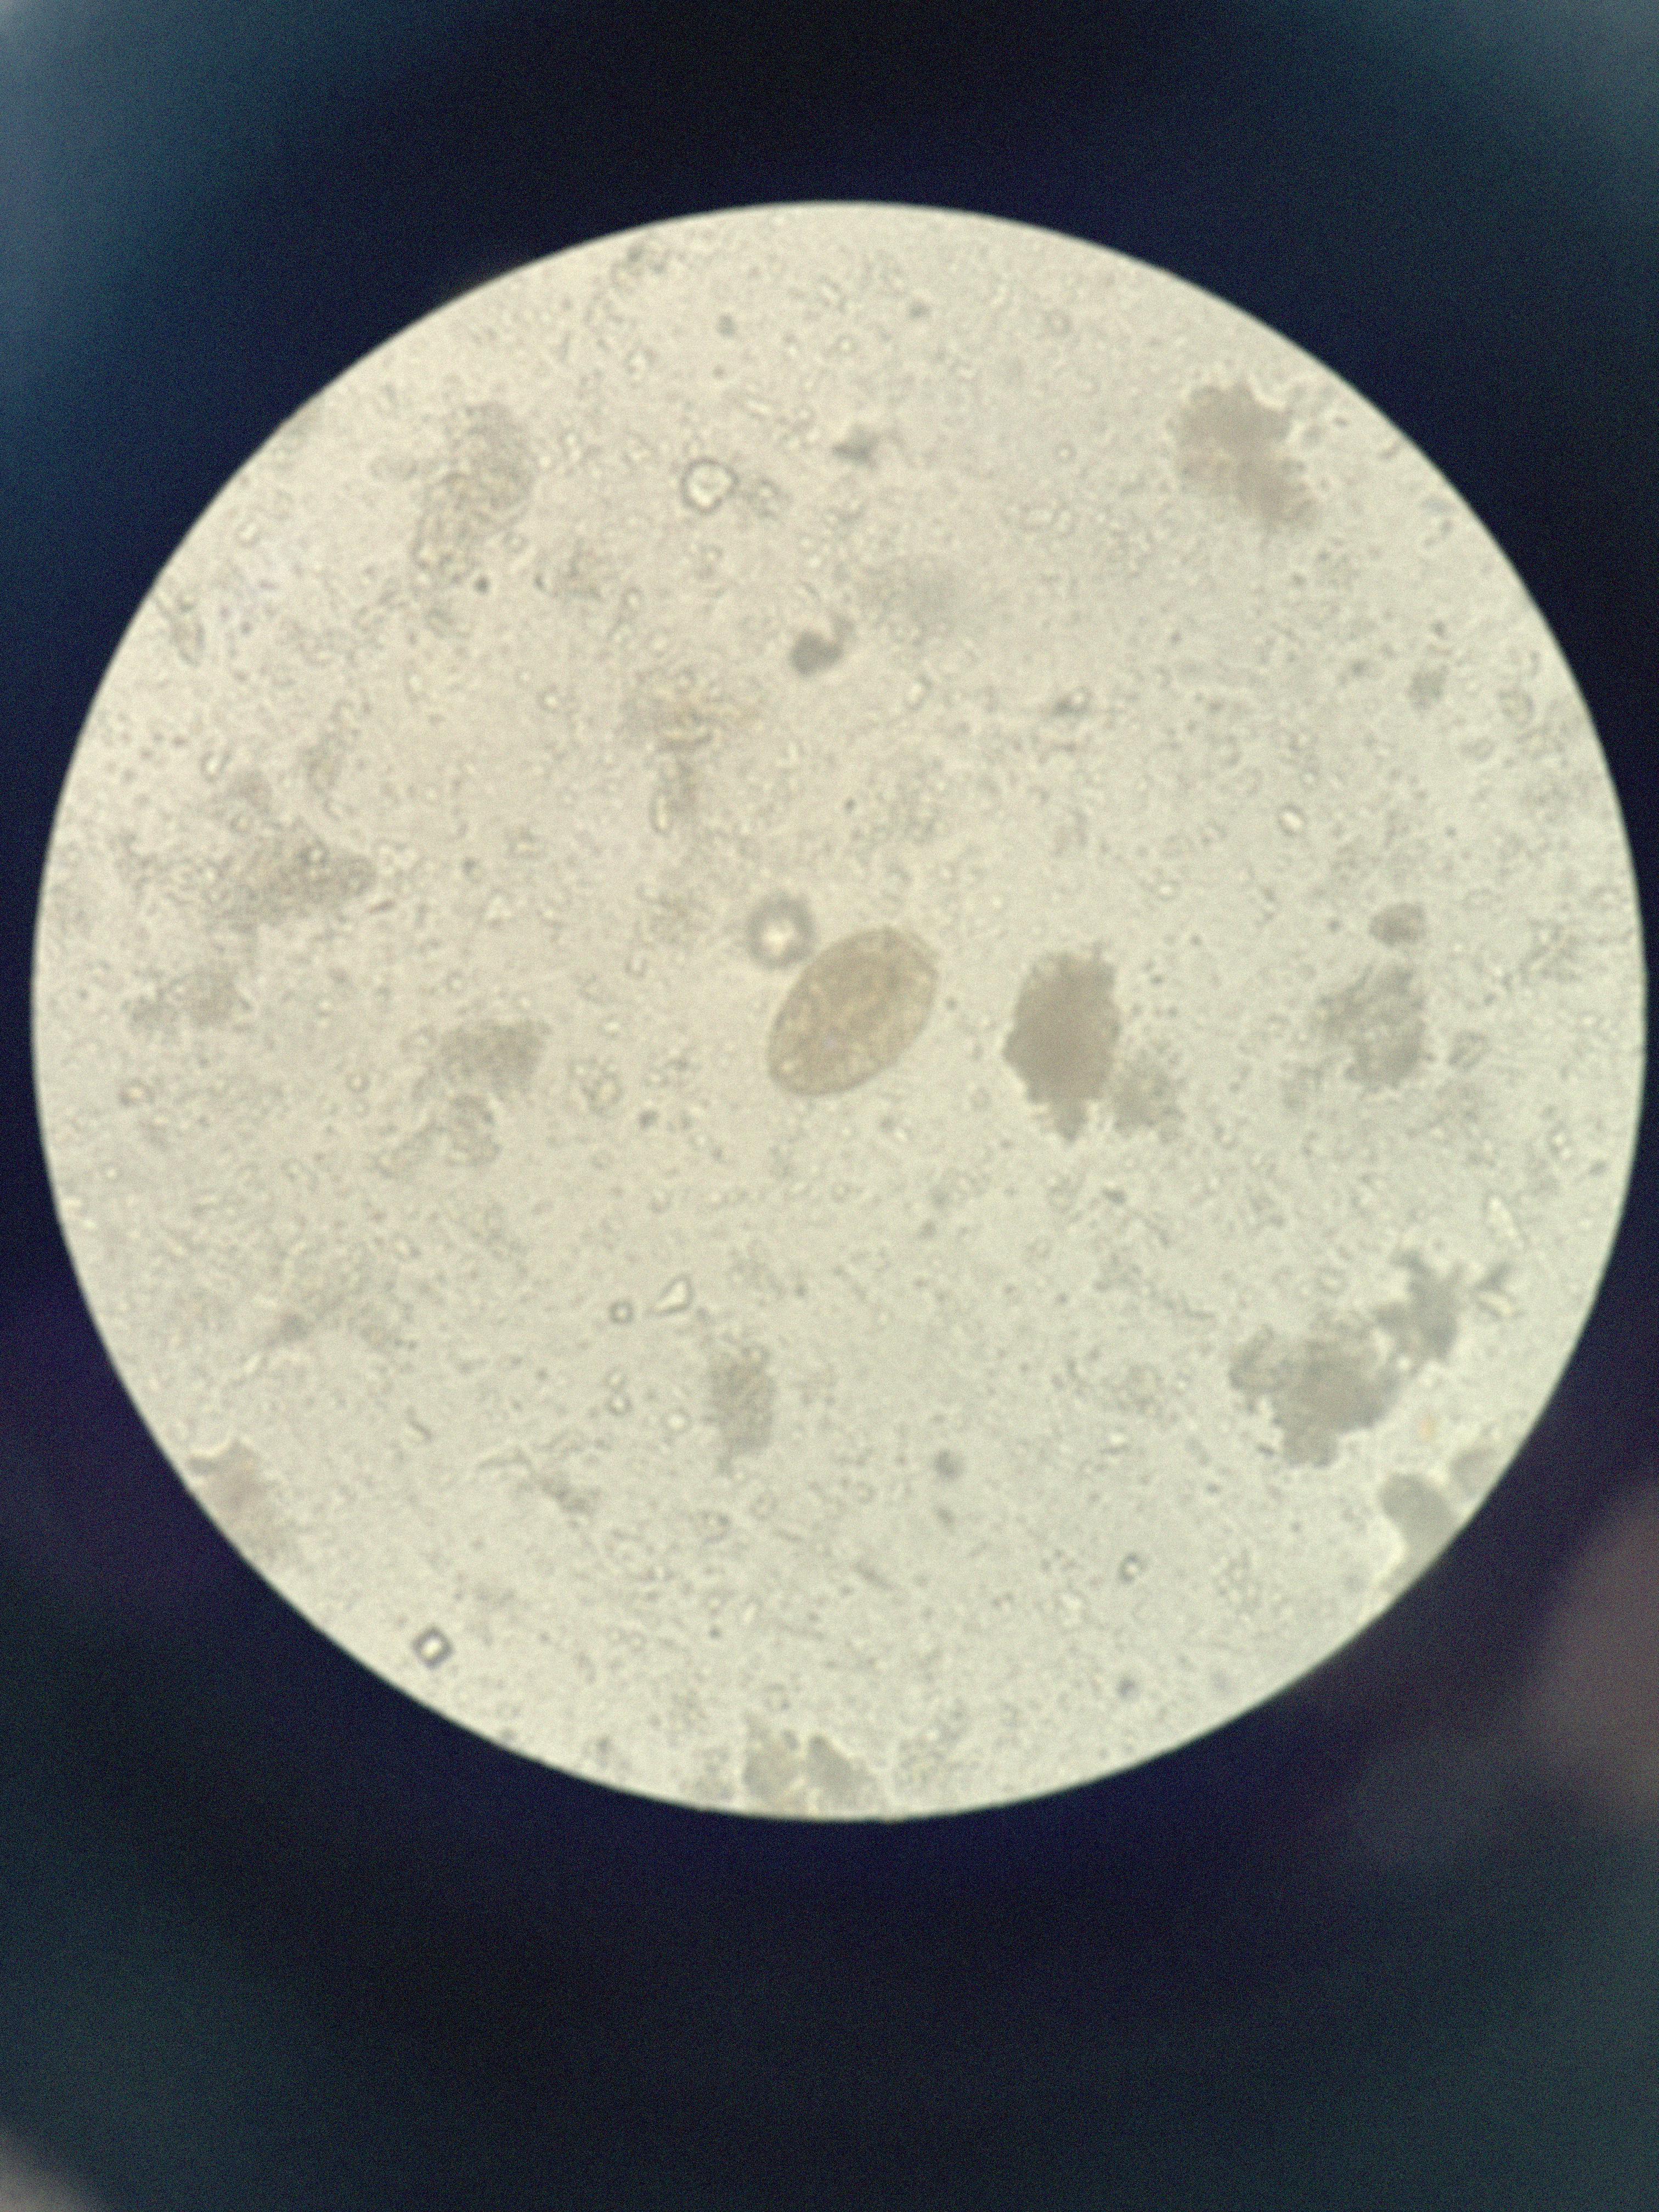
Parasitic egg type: Paragonimus spp